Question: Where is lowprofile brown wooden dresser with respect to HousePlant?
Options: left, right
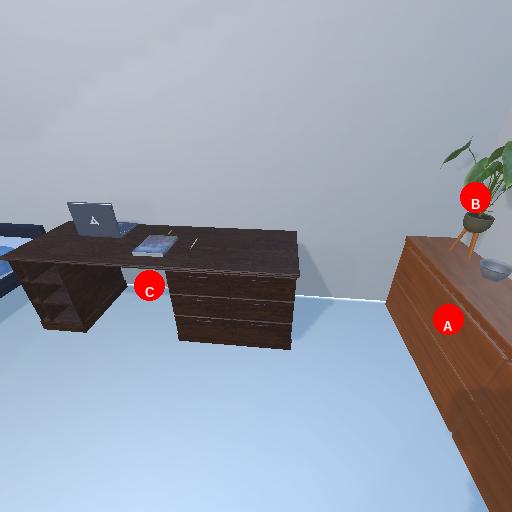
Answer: left